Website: bh-photo
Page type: order-tracking
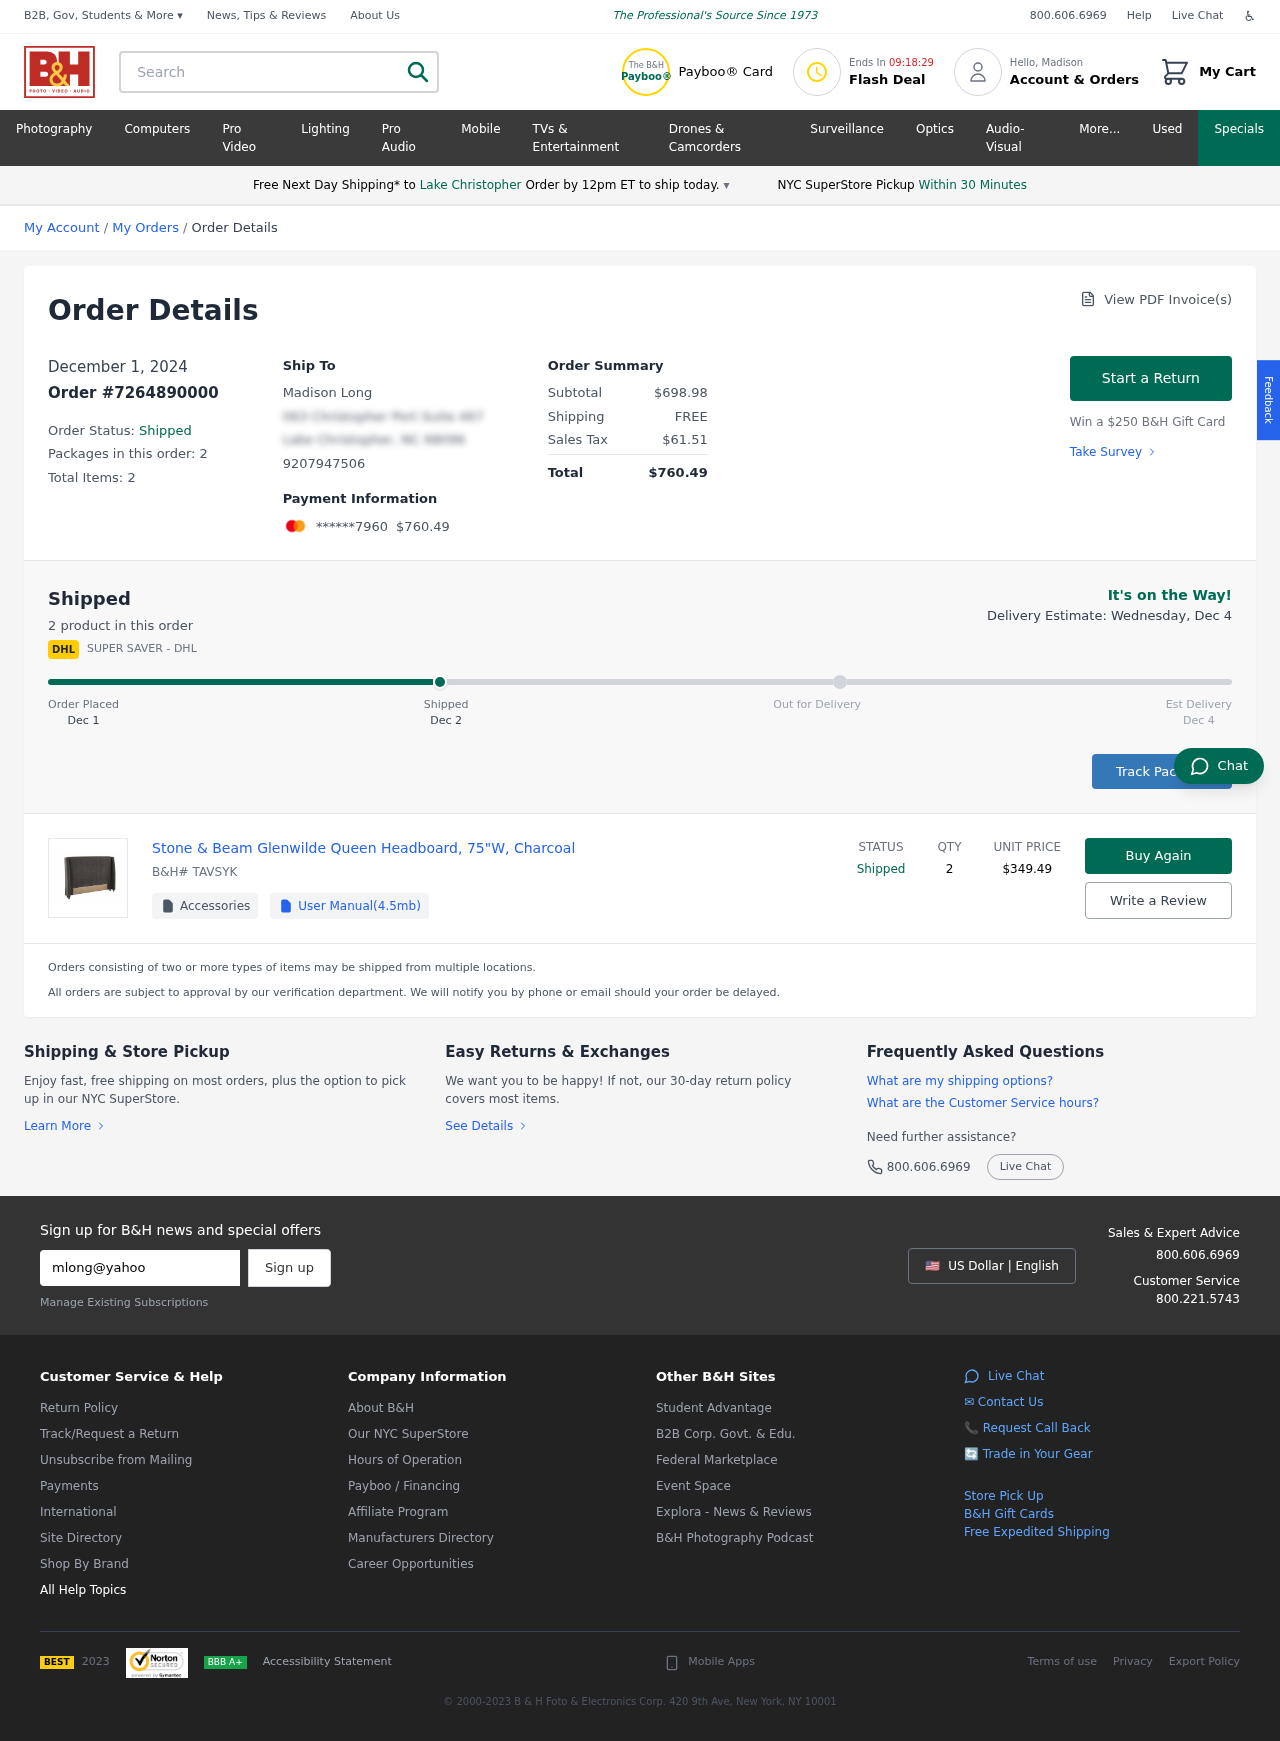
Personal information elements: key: PII_CARD_LAST4
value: ******7960
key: PII_CITY
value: Lake Christopher
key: PII_EMAIL
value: mlong@yahoo.com
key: PII_FIRSTNAME
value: Madison
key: PII_FULLNAME
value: Madison Long
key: PII_PHONE
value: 9207947506
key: PII_STREET
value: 063 Christopher Port Suite 467
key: PII_CITY_STATE_ZIP
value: Lake Christopher, NC 68096
Product elements: key: PRODUCT1_NAME
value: Stone & Beam Glenwilde Queen Headboard, 75"W, Charcoal
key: PRODUCT1_PRICE
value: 349.49
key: PRODUCT1_QUANTITY
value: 2
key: PRODUCT1_SKU
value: TAVSYK
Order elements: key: ORDER_DATE
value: Dec 1
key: ORDER_DATE
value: December 1, 2024
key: ORDER_ID
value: Order #7264890000
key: ORDER_NUM_PACKAGES
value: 2
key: ORDER_NUM_ITEMS
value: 2
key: ORDER_NUM_ITEMS
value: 2 product
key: ORDER_TOTAL
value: $760.49
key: ORDER_SUBTOTAL
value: $698.98
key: ORDER_SHIPPING_COST
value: FREE
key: ORDER_TAX
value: $61.51
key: ORDER_DELIVERY_DATE
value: Dec 4
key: ORDER_DELIVERY_DATE
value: Delivery Estimate: Wednesday, Dec 4
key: ORDER_SHIPPING_DATE
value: Dec 2
Search elements: key: HEADER_SEARCH
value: Search